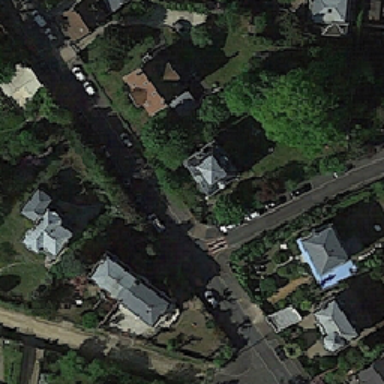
Architectural styles of medium type residential areas are similar .